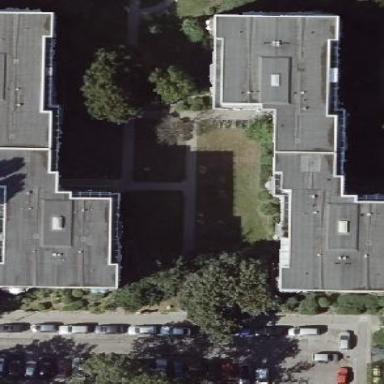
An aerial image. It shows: Flat-roofed apartment building.